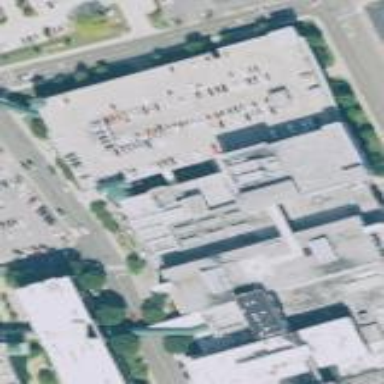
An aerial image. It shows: Multi-storey parking building.